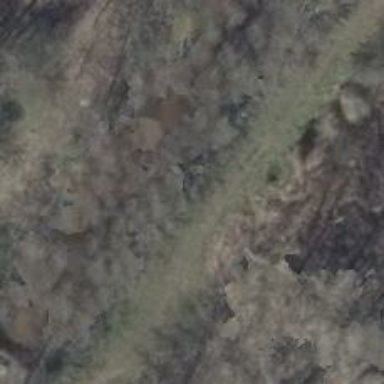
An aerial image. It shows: Embankment with grass track of grade 5.